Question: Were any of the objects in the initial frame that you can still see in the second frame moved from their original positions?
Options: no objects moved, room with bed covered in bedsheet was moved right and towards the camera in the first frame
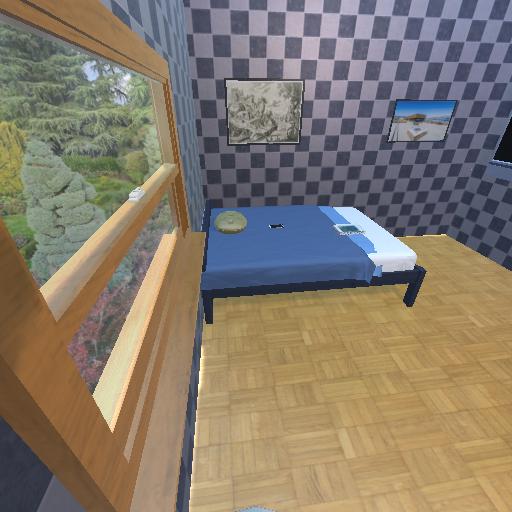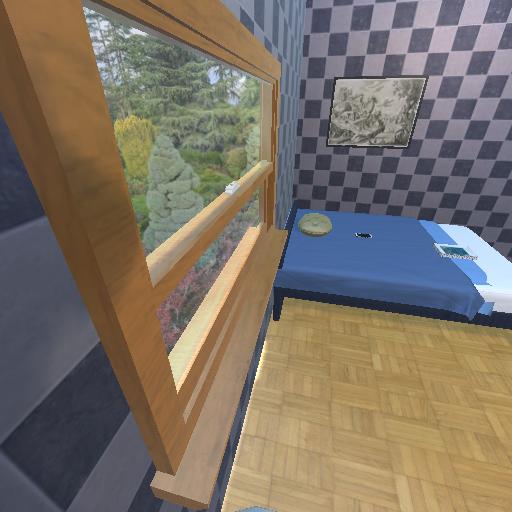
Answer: no objects moved